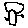
Label: tree